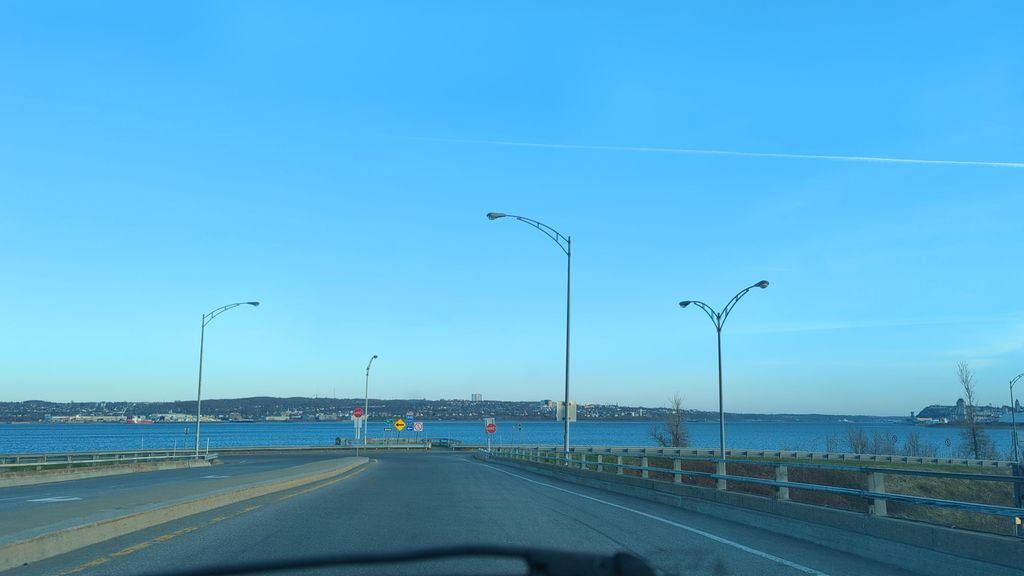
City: quebec_city